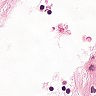
Metastatic tissue present: no